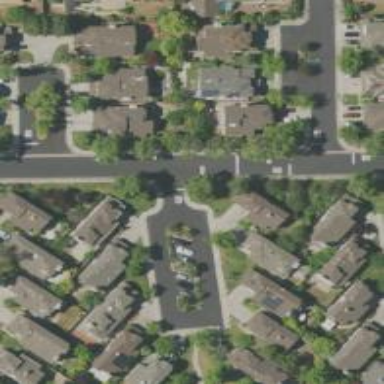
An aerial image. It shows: Residential road with separate sidewalk.